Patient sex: M
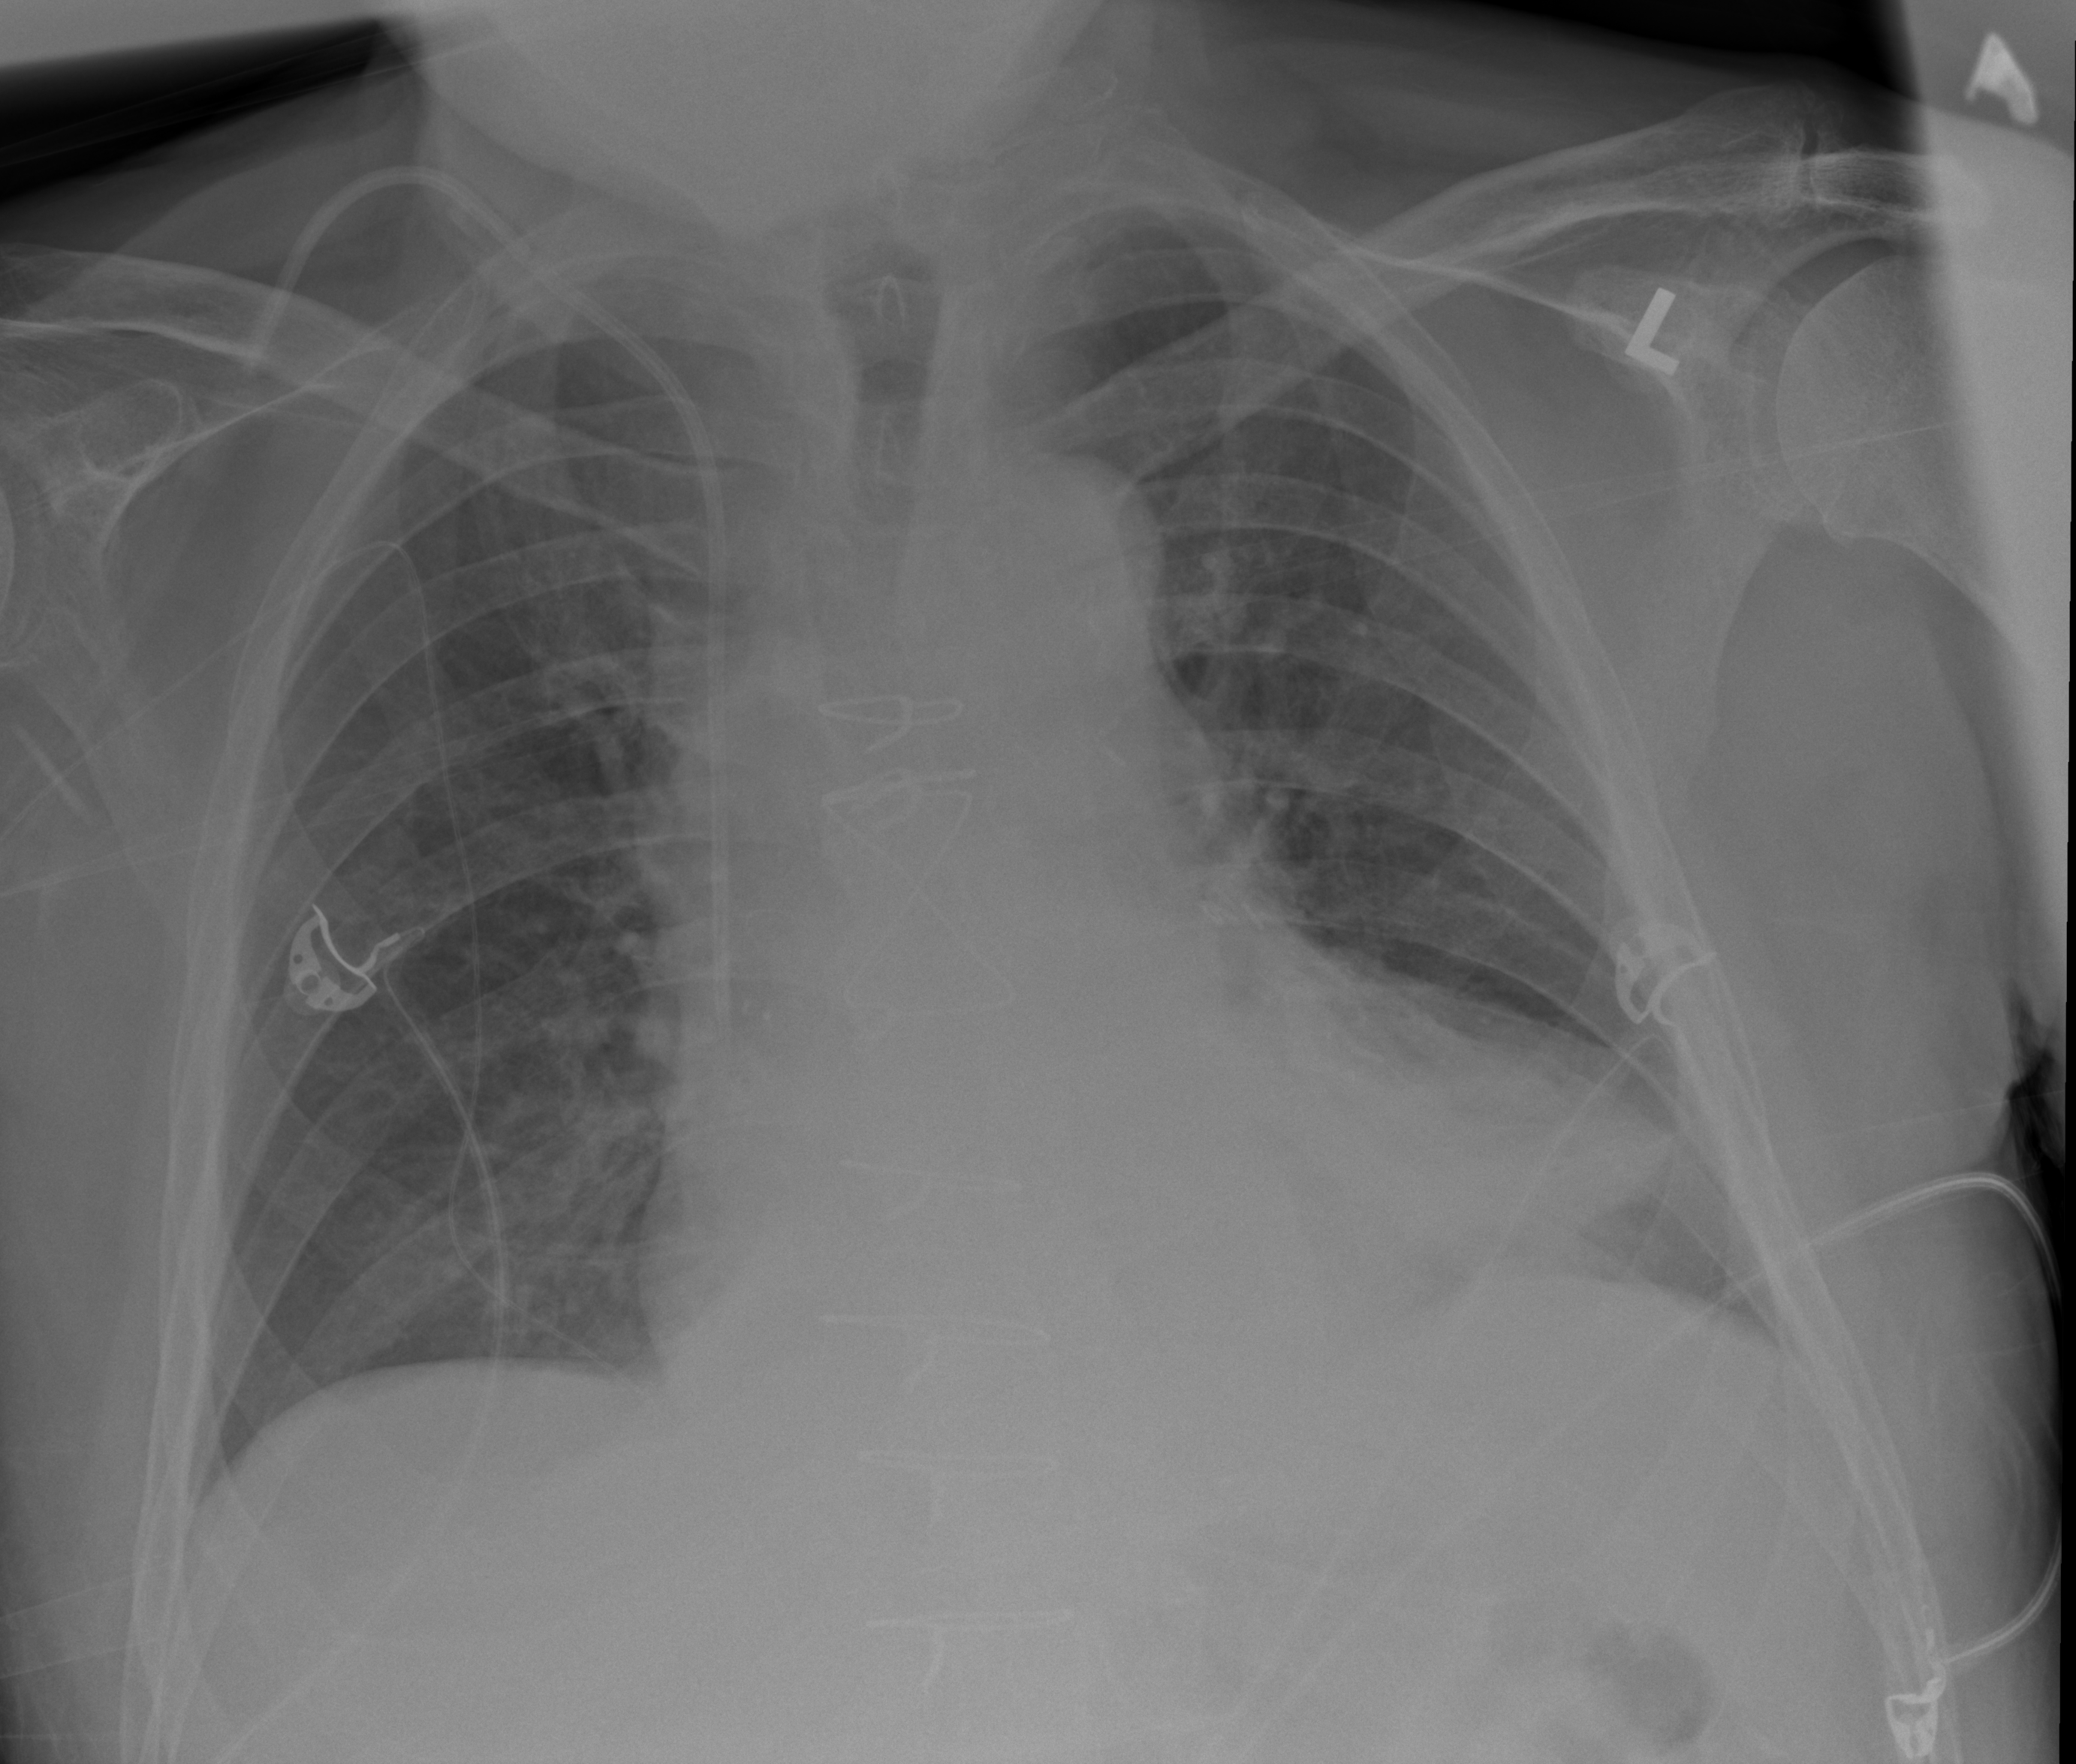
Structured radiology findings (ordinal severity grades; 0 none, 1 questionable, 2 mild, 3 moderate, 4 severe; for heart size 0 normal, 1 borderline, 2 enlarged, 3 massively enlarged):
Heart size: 2
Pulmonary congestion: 0
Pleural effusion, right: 0
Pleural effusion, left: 0
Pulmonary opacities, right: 0
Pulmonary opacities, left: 2
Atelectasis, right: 0
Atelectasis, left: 2